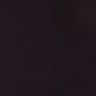
Metastatic tissue present: no